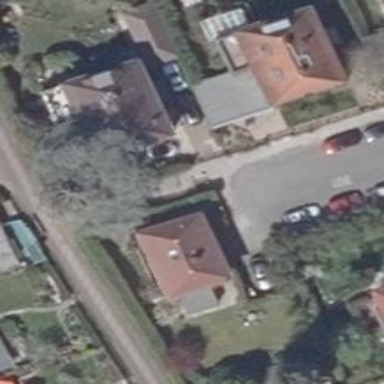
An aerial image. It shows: Footway made of concrete plates.